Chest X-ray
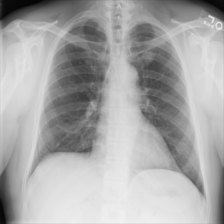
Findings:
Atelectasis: negative
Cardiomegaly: negative
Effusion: negative
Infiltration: negative
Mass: negative
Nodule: negative
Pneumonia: negative
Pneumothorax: negative
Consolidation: negative
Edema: negative
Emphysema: negative
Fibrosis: negative
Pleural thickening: negative
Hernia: negative